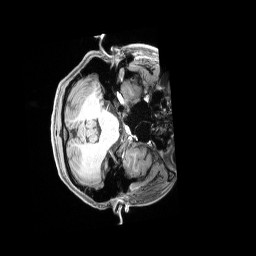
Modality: T1w
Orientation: axial
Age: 26
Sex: male
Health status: healthy
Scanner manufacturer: siemens
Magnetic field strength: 3 T
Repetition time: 2.4 s
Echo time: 0.00228 s